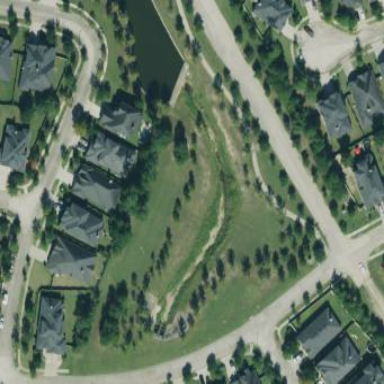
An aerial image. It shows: Detention basin with water.